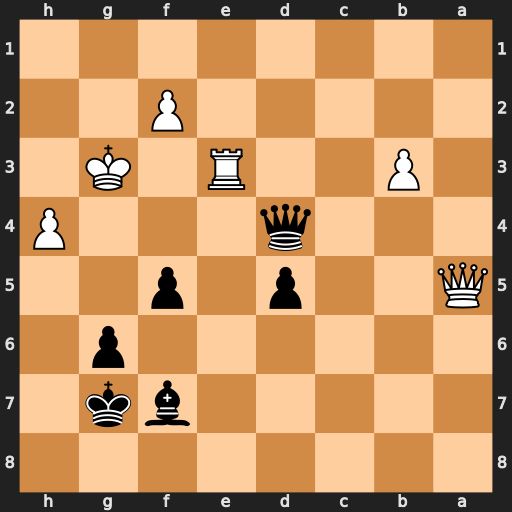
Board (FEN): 8/5bk1/6p1/Q2p1p2/3q3P/1P2R1K1/5P2/8
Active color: b
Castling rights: -
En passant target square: -
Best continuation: f4+ Kf3 fxe3